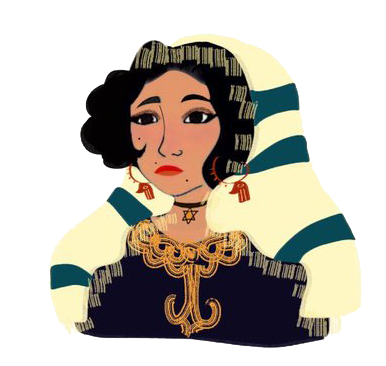
Label: 5_Doomer_Girl